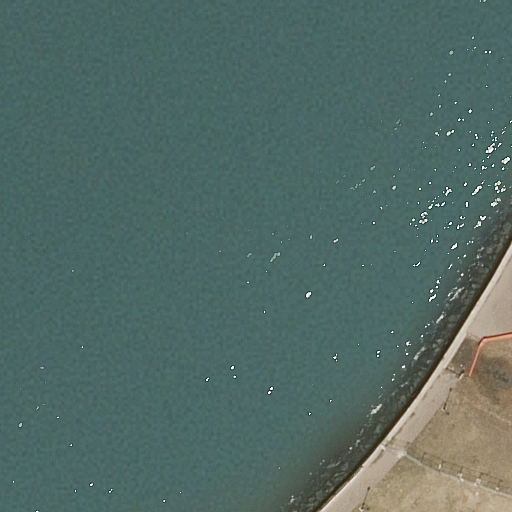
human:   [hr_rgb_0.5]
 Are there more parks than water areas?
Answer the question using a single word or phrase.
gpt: no

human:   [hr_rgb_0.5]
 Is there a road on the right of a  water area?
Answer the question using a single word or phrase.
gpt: yes

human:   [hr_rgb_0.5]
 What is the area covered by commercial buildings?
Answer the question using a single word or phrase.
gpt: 0m2

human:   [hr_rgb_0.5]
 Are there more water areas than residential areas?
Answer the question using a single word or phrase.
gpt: yes

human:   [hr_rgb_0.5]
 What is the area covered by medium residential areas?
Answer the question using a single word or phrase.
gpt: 0m2

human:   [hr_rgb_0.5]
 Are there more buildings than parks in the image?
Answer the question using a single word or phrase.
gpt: no

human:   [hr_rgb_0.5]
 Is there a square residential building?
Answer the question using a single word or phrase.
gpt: no

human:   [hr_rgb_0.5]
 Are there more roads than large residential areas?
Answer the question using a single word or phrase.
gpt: no

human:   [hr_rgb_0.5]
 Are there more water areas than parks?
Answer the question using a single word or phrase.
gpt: yes

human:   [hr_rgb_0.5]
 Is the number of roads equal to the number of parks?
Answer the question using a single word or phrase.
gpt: yes

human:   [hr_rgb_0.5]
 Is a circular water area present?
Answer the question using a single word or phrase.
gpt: no

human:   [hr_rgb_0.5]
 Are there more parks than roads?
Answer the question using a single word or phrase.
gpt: no

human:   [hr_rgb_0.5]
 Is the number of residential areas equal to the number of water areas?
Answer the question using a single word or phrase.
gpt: no

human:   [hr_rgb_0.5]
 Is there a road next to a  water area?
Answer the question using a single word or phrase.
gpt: yes

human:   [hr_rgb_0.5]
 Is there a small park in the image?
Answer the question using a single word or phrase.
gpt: no

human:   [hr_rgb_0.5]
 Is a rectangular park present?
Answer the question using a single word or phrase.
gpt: no

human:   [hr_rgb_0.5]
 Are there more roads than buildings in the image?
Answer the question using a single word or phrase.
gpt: yes

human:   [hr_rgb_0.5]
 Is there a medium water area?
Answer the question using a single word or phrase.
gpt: no

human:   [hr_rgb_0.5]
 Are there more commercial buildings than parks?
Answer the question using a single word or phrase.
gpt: no

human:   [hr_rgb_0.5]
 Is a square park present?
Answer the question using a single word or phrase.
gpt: no

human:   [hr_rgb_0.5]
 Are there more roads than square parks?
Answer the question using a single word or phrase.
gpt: yes

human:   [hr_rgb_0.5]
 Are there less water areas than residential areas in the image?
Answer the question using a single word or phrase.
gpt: no

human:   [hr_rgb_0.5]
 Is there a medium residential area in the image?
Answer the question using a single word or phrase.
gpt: no

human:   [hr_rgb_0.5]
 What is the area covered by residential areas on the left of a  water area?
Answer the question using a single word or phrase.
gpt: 0m2

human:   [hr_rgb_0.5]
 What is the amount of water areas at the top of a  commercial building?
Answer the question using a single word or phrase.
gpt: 0

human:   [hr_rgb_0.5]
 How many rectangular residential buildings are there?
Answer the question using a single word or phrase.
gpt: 0

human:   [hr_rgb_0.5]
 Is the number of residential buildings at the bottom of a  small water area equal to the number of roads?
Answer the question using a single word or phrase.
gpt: no

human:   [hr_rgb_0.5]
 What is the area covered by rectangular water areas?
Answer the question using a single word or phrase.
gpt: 628m2

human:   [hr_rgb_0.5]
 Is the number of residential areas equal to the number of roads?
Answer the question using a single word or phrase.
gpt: yes

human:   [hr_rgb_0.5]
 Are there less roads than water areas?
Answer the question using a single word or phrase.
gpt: yes

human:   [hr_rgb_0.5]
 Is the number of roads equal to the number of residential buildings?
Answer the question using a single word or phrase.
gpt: no

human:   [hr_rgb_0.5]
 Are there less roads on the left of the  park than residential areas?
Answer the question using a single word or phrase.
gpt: no

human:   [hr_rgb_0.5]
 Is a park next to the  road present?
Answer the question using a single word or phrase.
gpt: yes

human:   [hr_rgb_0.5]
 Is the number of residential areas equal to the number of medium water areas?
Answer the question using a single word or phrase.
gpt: no

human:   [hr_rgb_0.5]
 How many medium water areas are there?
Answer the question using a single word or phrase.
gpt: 0

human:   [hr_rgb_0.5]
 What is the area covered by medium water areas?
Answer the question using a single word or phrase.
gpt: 0m2